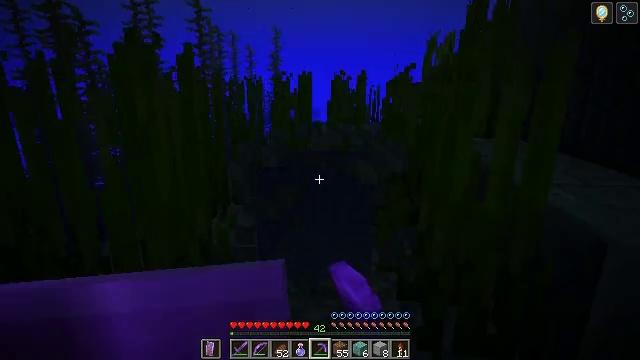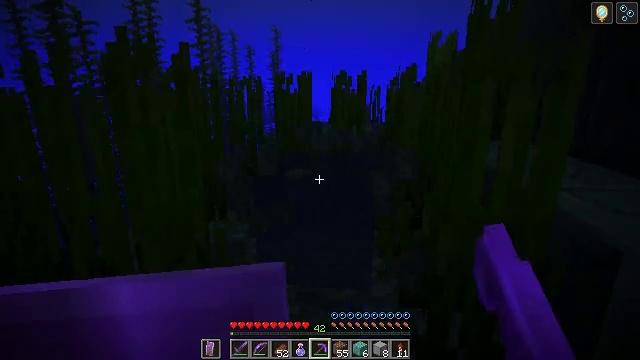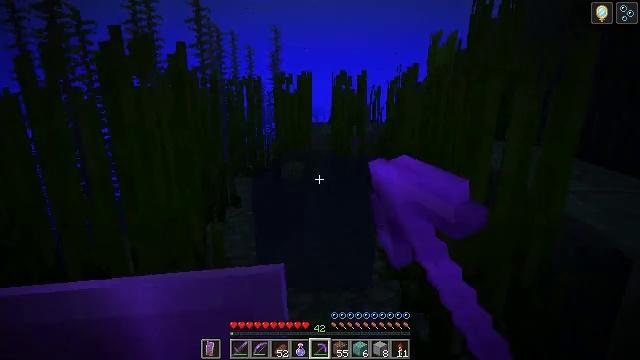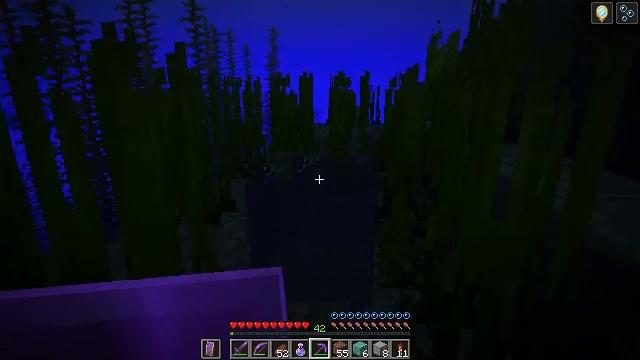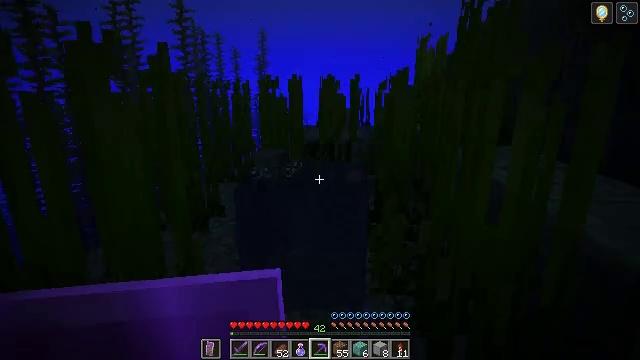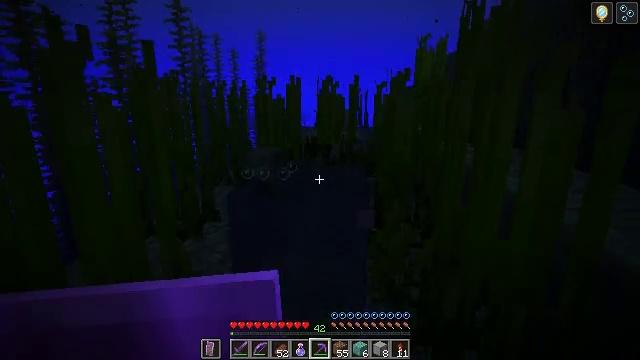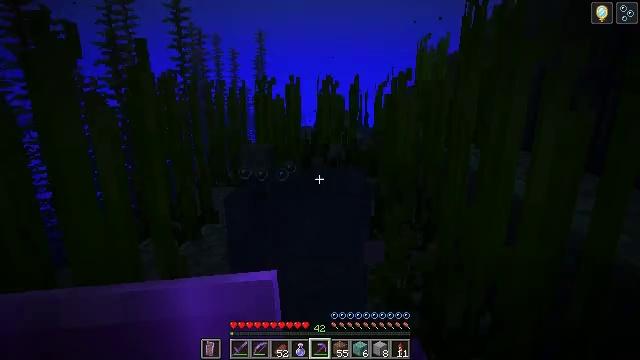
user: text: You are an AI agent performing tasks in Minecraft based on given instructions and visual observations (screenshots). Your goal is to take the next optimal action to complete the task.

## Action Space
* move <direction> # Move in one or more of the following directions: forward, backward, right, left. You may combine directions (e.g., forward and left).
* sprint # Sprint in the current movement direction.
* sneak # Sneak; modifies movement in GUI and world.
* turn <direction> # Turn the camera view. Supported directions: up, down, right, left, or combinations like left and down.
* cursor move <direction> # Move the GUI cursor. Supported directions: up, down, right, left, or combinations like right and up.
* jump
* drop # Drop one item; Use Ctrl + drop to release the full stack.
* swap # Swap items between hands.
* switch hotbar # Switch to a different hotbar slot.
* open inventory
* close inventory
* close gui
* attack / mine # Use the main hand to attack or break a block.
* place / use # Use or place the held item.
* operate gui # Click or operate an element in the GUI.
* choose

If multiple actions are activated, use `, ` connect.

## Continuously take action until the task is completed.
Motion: motion action
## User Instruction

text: Collect seagrass by hand or tool.
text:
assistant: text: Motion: move forward, attack / mine
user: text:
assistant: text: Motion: move forward, attack / mine
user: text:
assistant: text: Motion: move forward, attack / mine
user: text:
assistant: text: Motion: move forward, turn right, attack / mine
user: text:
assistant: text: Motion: move forward, attack / mine
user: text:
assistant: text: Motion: move forward, attack / mine
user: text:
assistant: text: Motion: attack / mine